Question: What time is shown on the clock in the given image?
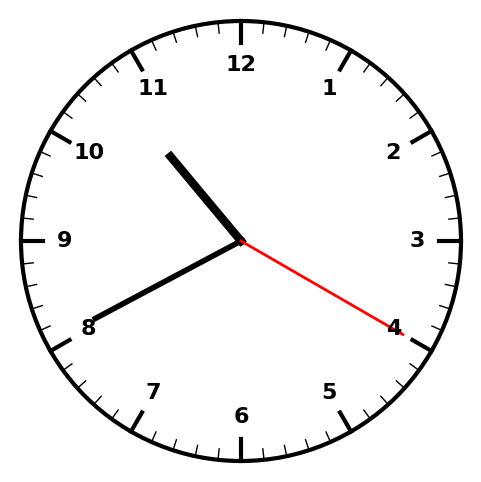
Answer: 10:40:20